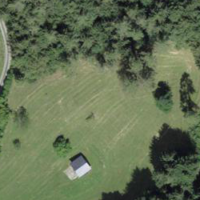
EUNIS habitat code: 44
Species observed at this site:
Stachys recta